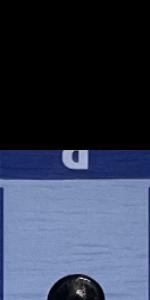
Label: Empty